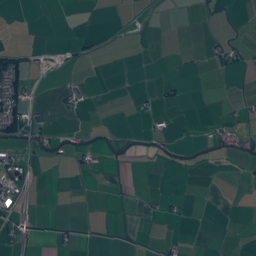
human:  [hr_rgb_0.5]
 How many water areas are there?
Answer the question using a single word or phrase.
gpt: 67

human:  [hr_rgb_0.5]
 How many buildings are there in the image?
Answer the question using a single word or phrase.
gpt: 481

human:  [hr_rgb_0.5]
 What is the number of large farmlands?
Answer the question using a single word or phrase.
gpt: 5

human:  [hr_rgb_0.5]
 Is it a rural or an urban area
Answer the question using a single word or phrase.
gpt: rural

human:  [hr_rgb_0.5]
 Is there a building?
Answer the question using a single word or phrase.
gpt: yes

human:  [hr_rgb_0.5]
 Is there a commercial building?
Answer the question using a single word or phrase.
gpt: yes

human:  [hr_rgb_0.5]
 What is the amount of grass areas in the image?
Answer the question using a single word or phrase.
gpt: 303

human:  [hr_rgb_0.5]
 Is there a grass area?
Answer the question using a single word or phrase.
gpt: yes

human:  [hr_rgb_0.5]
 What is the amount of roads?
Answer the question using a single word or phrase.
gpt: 144

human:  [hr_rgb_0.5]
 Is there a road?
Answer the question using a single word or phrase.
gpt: yes

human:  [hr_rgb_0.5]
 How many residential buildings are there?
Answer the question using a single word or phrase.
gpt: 459

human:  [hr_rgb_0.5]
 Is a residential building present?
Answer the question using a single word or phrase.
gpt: yes

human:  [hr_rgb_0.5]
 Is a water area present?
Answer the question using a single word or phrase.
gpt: yes

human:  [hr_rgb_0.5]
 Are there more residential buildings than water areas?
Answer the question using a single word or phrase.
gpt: yes

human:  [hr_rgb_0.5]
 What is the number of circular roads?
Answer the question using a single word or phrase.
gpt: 0

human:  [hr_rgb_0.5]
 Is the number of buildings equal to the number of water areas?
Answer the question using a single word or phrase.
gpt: no

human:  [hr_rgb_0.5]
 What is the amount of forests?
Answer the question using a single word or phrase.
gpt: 66

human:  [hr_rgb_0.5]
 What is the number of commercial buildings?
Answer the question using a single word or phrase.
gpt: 21

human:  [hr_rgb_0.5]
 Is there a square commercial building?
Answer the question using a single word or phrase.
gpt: no

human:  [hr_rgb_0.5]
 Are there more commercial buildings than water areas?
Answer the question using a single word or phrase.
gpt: no

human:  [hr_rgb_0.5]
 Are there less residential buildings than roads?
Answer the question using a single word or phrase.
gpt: no

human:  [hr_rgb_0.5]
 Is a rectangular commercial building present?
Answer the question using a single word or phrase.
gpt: yes

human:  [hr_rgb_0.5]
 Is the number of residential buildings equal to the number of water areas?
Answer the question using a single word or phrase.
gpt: no

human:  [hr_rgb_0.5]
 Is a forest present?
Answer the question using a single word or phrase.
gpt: yes

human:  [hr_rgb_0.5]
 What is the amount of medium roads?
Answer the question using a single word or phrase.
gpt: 0

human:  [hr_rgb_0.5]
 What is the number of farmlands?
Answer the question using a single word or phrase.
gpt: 5

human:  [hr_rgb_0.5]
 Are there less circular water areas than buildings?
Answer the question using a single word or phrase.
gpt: yes

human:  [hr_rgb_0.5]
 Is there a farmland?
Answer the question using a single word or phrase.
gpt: yes

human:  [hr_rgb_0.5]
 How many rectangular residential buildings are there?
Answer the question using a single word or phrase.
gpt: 273

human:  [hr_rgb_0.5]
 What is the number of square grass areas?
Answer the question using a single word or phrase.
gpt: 0

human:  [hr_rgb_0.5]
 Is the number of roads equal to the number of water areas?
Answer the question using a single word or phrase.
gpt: no

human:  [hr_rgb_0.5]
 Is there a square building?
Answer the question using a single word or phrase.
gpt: yes

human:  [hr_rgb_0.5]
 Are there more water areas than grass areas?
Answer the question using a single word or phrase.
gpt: no

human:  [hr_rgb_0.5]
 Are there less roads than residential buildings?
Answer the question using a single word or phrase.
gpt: yes

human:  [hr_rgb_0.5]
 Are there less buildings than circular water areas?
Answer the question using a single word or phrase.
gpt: no

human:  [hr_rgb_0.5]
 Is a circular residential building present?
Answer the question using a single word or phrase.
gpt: yes

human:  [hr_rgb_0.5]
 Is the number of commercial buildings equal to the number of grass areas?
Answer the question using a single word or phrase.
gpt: no

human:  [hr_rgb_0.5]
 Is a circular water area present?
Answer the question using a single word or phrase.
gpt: yes

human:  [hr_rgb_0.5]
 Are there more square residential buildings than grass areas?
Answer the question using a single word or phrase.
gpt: no

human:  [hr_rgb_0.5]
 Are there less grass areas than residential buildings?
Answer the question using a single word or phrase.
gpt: yes

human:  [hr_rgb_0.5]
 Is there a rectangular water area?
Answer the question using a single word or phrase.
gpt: yes

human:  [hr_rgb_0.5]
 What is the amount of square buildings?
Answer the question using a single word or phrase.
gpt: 373

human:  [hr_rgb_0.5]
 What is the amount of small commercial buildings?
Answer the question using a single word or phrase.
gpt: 16

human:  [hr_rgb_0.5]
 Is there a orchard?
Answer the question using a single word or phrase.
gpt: yes

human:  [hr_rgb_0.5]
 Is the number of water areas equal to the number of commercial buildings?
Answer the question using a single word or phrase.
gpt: no

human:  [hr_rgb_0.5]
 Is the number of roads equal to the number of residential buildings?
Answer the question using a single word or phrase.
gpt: no

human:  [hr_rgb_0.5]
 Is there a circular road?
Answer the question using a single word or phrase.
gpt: no

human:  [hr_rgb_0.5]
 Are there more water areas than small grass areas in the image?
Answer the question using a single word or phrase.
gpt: yes

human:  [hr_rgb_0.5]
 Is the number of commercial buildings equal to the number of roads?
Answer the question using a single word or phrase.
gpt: no

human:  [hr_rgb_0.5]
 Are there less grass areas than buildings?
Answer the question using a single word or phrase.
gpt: yes

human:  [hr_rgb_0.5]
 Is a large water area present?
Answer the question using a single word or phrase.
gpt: yes

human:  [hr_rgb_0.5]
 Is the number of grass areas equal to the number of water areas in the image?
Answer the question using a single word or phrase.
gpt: no

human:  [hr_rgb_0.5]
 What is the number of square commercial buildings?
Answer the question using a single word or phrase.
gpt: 0

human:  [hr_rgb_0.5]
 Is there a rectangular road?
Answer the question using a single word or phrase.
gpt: no

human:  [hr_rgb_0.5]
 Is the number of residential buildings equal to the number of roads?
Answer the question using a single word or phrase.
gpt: no

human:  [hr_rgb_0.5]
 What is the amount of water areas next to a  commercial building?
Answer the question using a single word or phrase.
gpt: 41

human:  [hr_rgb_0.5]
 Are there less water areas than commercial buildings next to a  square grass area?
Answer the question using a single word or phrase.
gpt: no

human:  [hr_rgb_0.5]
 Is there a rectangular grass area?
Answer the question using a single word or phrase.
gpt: yes

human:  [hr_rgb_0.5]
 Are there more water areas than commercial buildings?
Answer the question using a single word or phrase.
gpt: yes

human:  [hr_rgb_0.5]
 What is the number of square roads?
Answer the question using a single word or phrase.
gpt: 0

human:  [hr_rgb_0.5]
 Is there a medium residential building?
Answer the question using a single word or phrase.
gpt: yes

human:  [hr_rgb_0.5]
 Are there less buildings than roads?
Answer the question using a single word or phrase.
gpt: no

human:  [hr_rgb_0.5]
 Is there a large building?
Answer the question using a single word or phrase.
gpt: yes

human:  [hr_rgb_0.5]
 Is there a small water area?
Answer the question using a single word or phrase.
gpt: yes